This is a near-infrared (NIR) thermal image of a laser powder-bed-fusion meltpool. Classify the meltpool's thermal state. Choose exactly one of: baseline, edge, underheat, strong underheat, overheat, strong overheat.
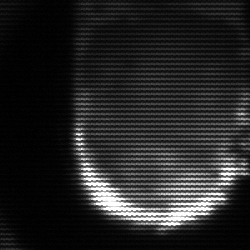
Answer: baseline